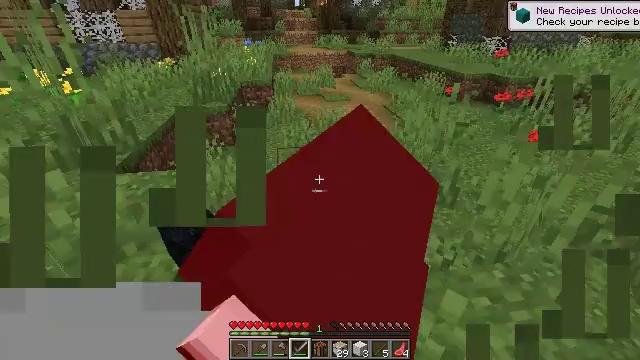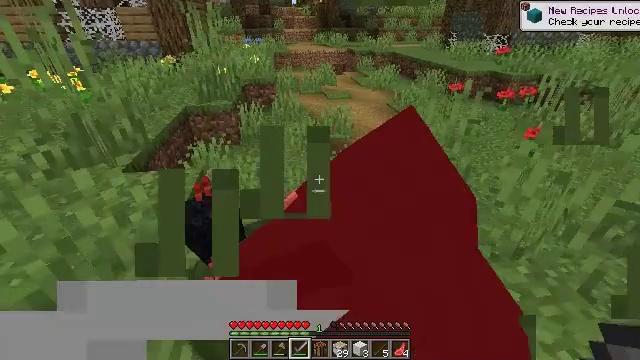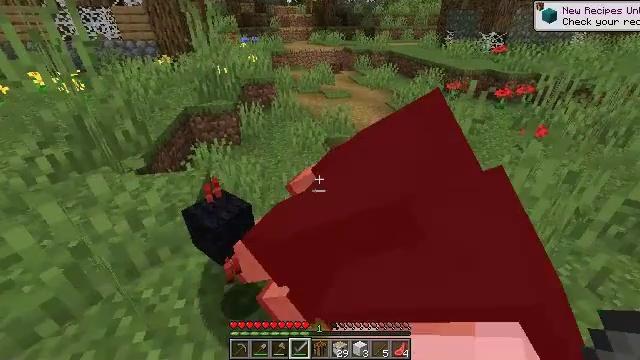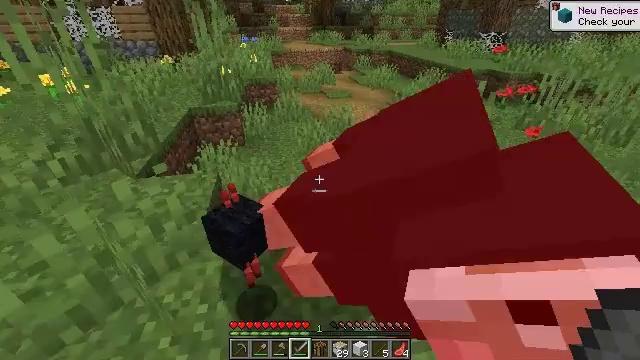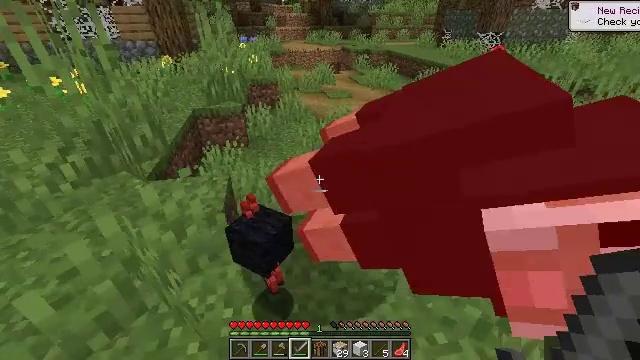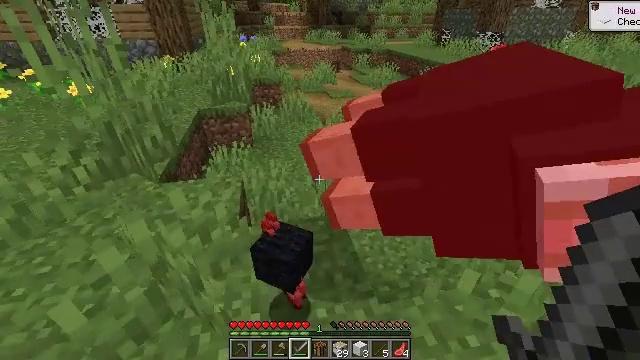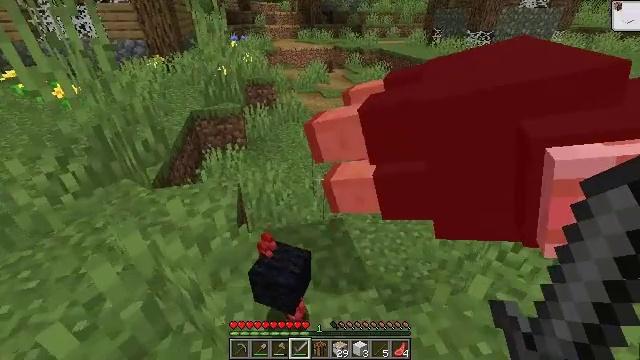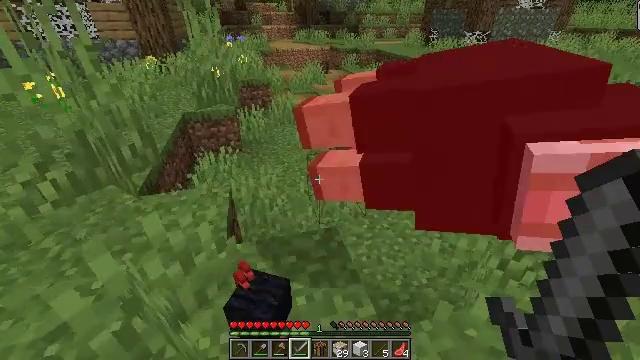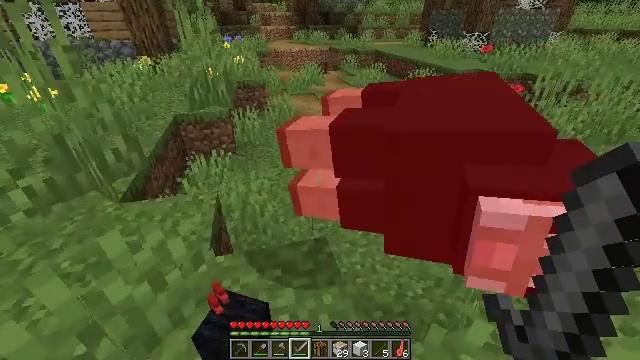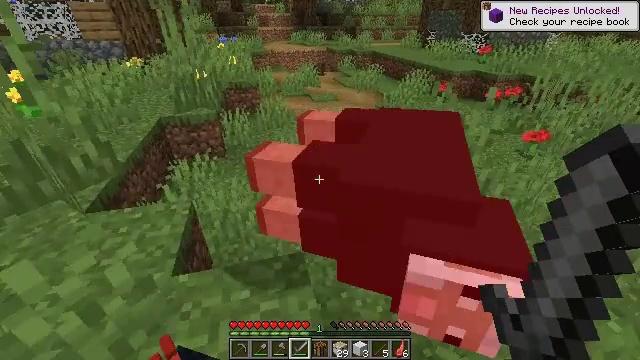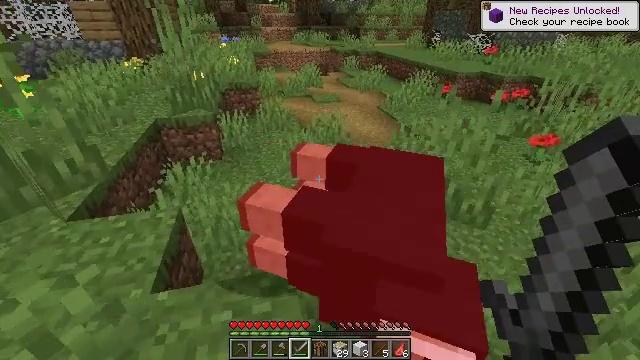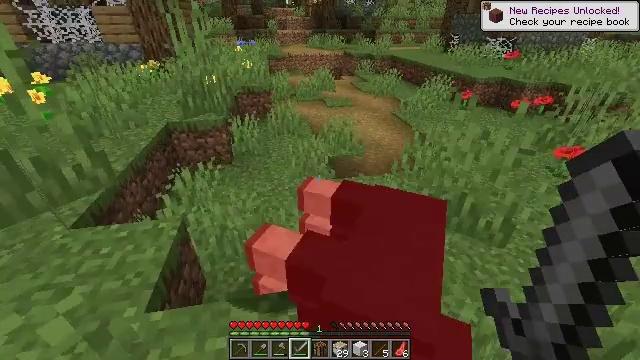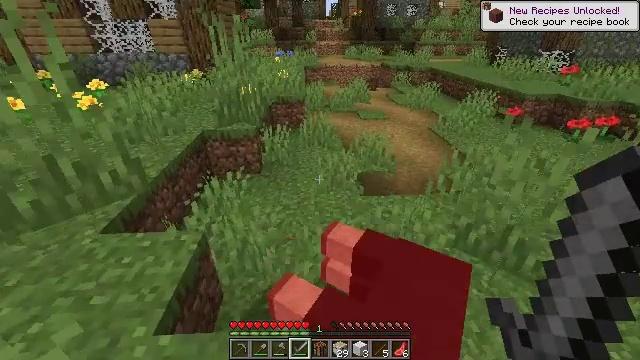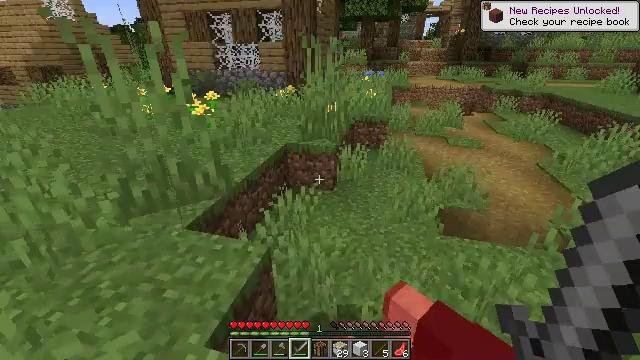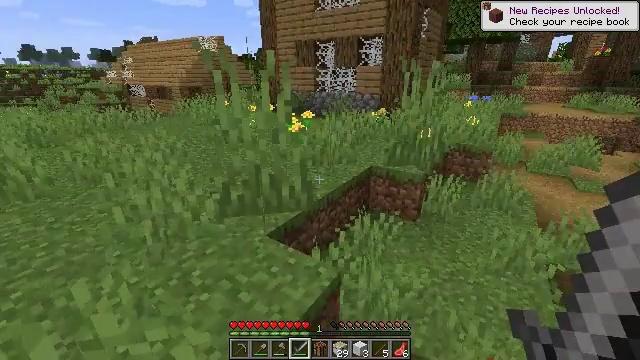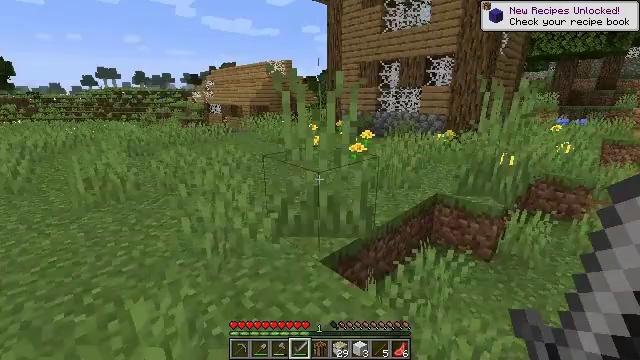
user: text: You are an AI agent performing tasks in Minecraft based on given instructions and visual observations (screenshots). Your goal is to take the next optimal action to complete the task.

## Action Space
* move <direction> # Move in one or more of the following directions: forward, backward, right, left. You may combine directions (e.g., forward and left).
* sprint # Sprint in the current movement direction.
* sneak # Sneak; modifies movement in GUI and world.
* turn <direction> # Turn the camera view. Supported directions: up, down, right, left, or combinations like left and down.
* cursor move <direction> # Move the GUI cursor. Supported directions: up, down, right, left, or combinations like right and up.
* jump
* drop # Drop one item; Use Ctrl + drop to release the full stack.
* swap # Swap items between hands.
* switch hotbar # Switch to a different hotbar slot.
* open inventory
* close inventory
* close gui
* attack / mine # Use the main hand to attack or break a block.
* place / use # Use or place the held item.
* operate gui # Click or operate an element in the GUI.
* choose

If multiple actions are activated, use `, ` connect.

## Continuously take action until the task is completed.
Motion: motion action
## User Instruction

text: Remove the yellow bed.
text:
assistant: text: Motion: move left
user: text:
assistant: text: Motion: move left, turn right
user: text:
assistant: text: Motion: move left
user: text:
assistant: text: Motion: move left
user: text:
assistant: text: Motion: move forward and move left
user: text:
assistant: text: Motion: move forward and move right, turn right
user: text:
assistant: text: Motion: move forward and move right
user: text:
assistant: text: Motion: move forward and move right
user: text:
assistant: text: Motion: move forward and move right
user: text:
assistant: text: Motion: move forward
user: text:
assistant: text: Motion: move forward, turn left
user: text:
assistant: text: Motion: move forward, turn left and up
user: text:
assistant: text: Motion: move forward and move left, turn left and up
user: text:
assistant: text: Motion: move forward and move left, turn left and up
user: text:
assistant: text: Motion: move forward and move left, turn left and up
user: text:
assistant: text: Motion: move forward and move left, turn left and up
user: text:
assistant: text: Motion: move forward and move left
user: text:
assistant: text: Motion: move forward
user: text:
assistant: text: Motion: move forward, sprint
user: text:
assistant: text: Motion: move forward, sprint
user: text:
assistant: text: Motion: move forward, sprint
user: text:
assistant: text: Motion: move forward, sprint
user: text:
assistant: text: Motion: move forward, sprint, jump
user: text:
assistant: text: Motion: move forward, sprint, turn left, jump
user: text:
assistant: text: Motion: move forward, sprint, jump
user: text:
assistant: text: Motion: move forward, sprint, jump
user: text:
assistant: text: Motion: move forward, sprint, jump
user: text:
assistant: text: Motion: move forward, sprint, jump
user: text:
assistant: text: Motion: move forward, sprint, jump
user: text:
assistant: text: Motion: move forward, sprint, jump